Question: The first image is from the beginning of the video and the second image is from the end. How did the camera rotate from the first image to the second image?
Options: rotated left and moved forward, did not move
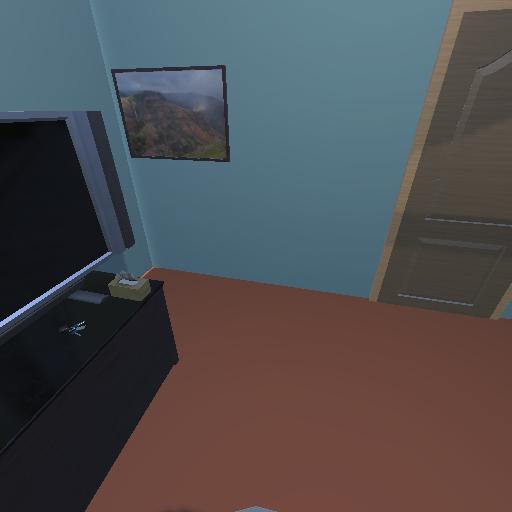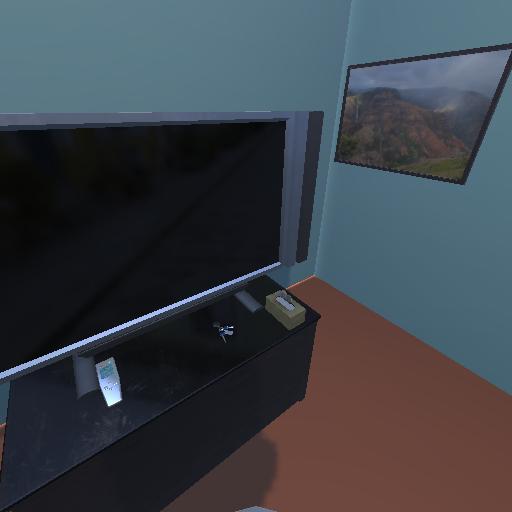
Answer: rotated left and moved forward